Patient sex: M
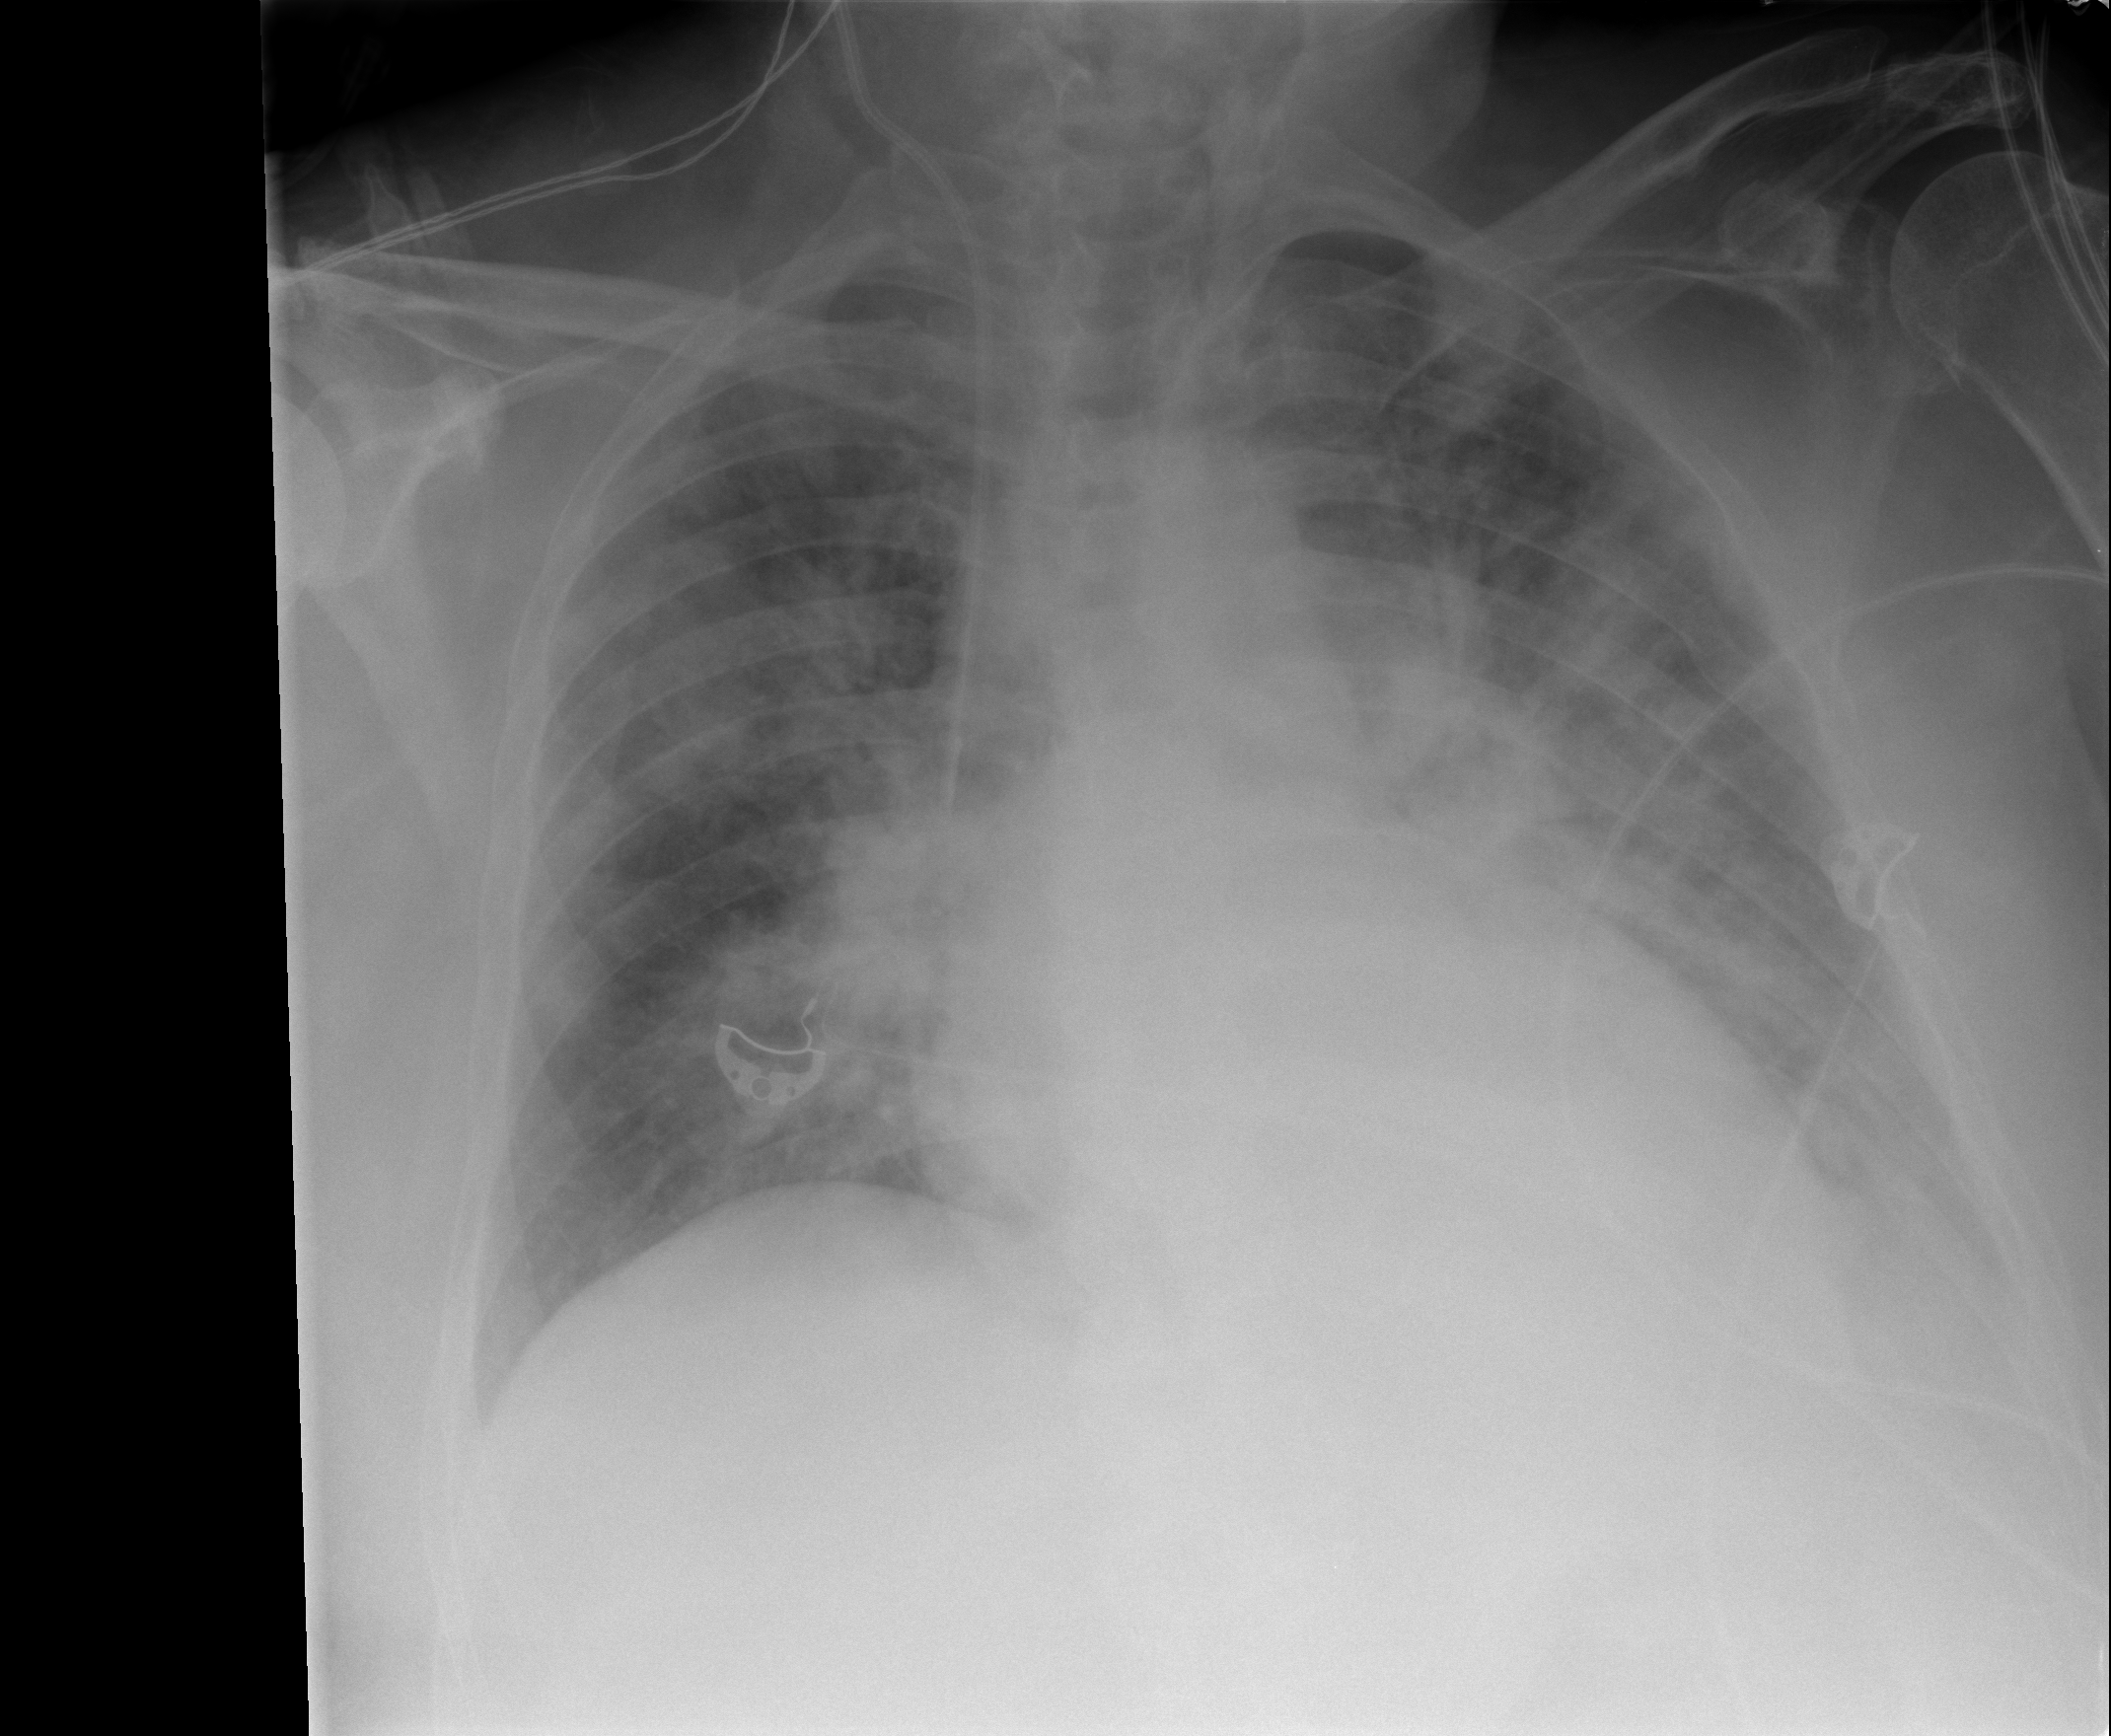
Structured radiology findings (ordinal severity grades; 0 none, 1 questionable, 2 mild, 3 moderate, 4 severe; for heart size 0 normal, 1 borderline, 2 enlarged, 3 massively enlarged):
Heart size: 2
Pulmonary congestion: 3
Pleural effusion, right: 0
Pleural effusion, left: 2
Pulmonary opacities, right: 2
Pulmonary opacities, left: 3
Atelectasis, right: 2
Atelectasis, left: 2